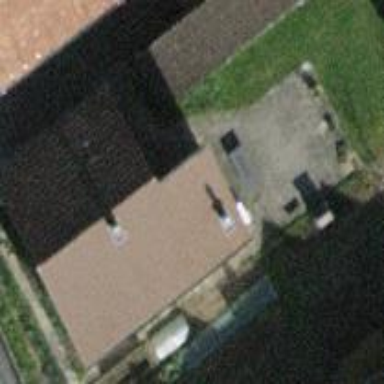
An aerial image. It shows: Detached building.